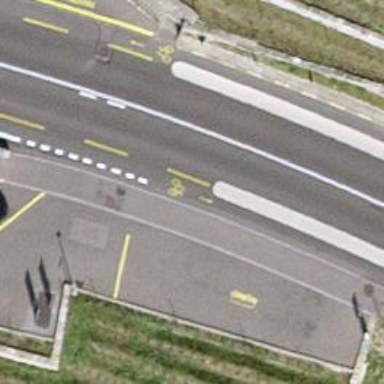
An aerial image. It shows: Primary road with asphalt surface and designated cycle lane.